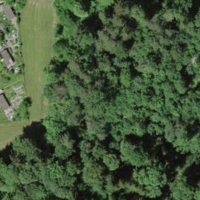
EUNIS habitat code: 41
Species observed at this site:
Rumex sanguineus
Lamium galeobdolon